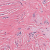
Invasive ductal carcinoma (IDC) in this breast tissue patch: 1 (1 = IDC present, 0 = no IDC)